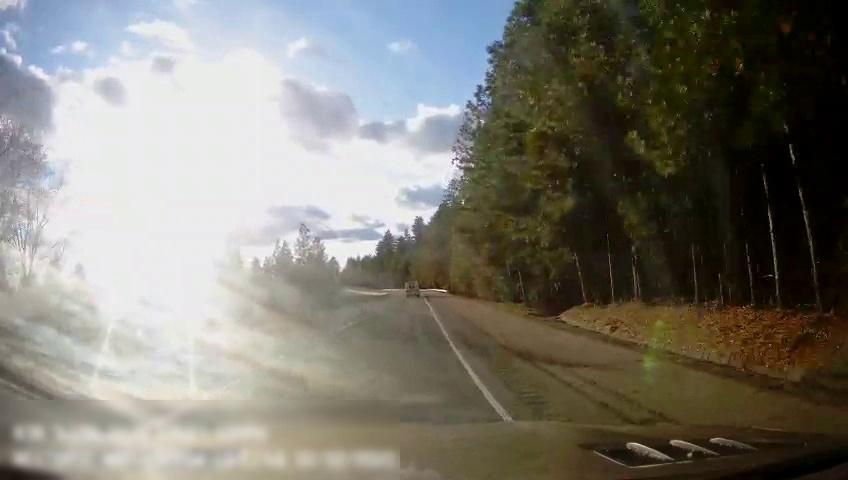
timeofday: Day
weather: Sunny
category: Drivable Space
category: Vehicles | Van
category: Lanes | Current Lane
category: Lanes | Alternate Lane